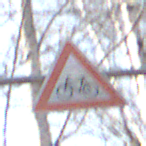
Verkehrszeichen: RadverkehrRechts
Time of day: MorningAfternoon
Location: Outdoor (Nature)
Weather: Clear
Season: Winter
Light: Natural